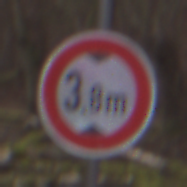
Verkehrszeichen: TatsaechlicheHoehe
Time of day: Midday
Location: Outdoor (Nature)
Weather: Overcast
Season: Autumn
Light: Natural